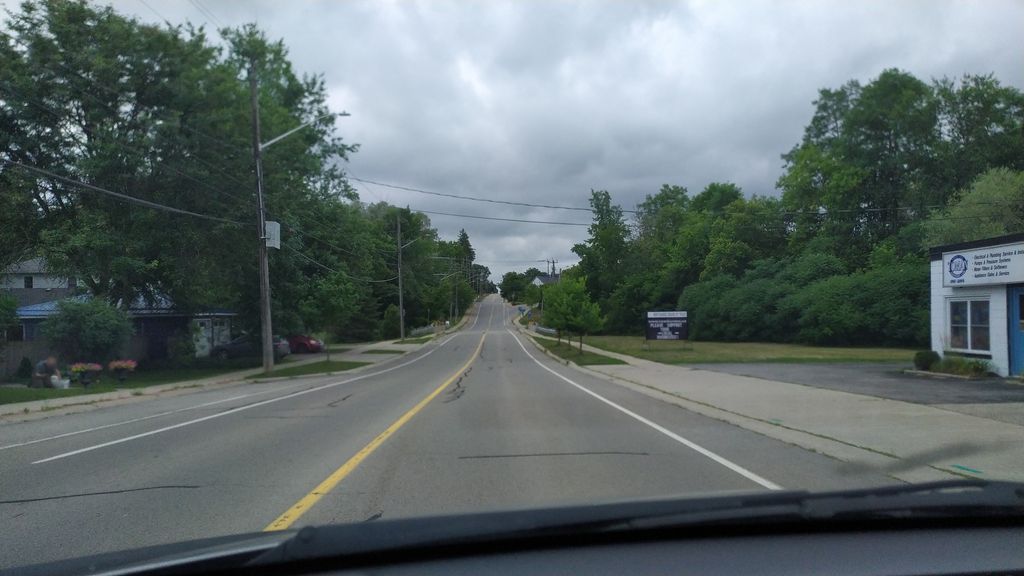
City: kitchener-waterloo